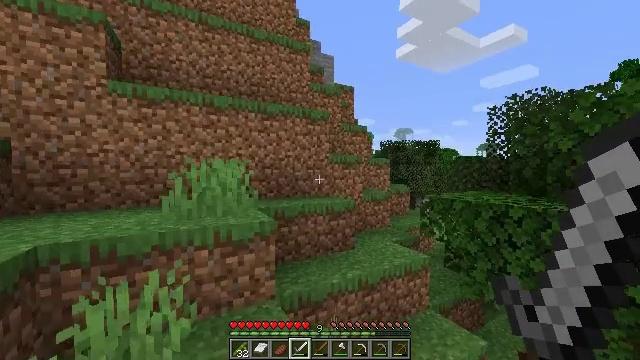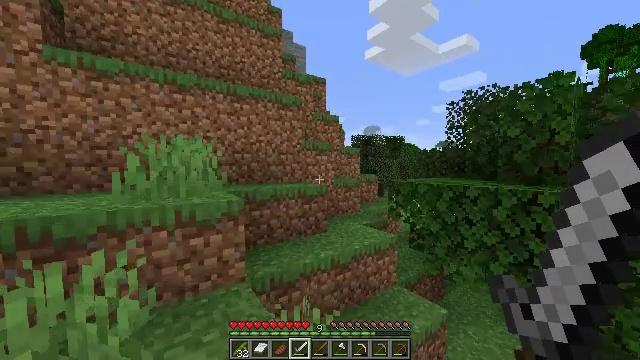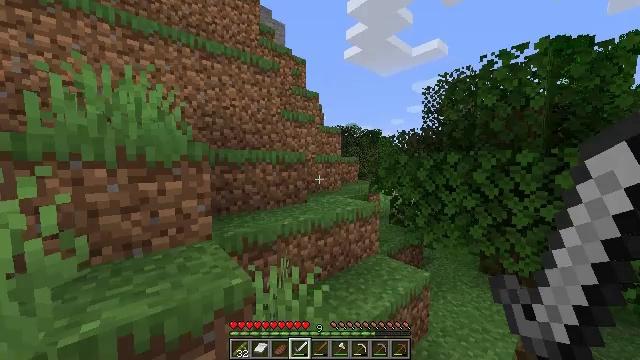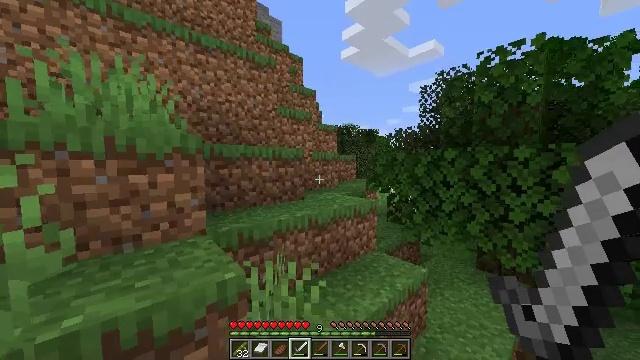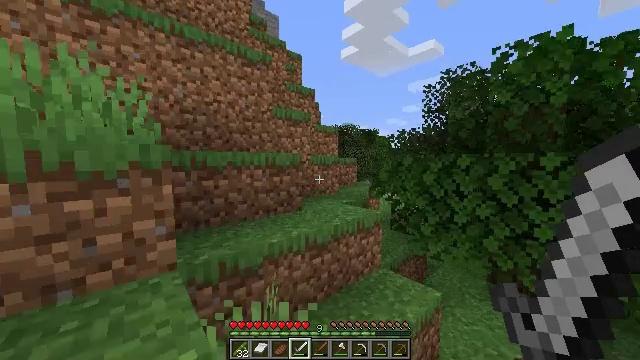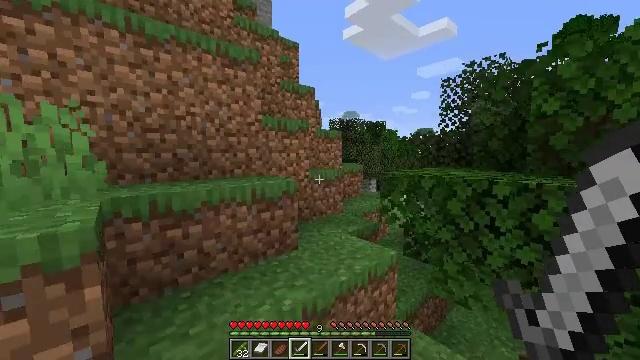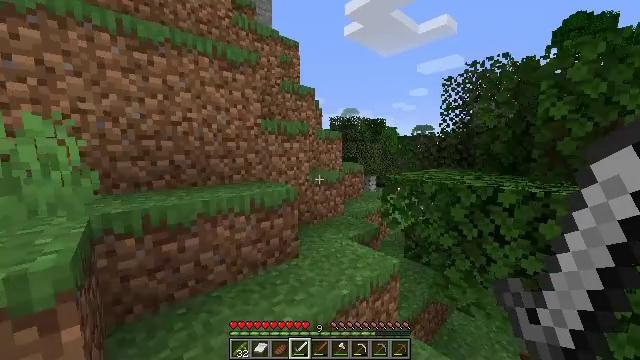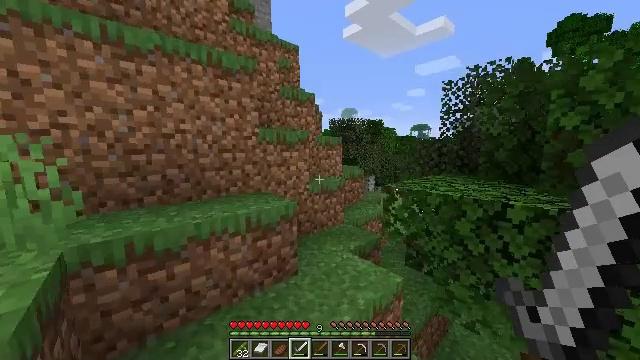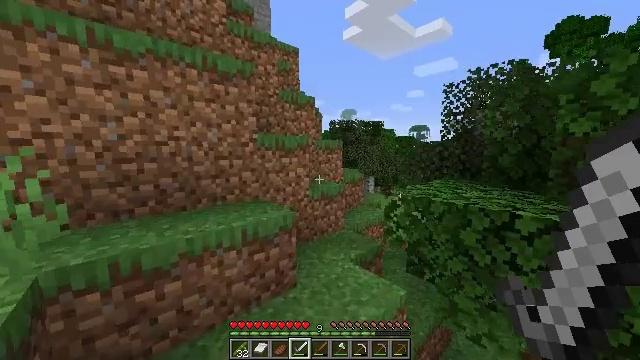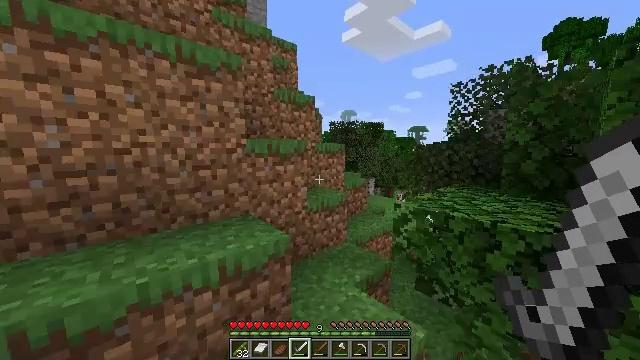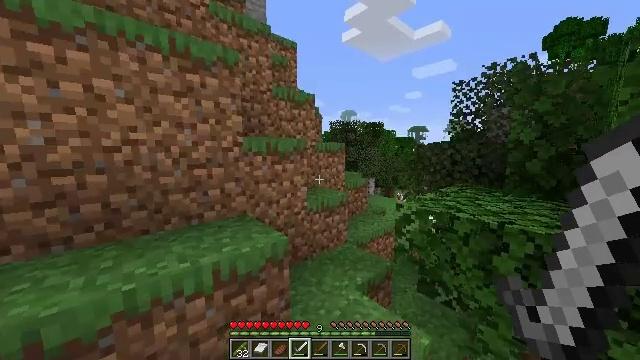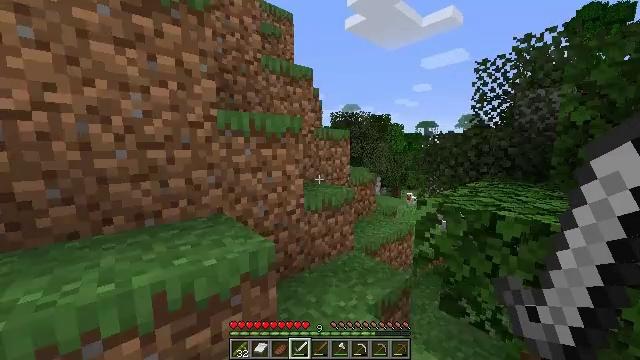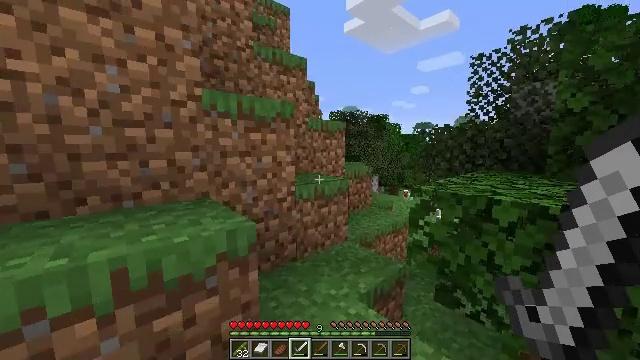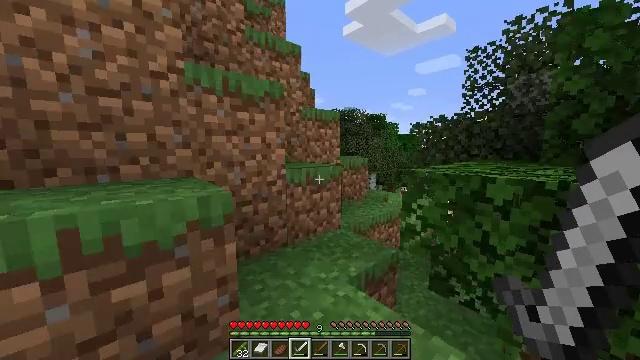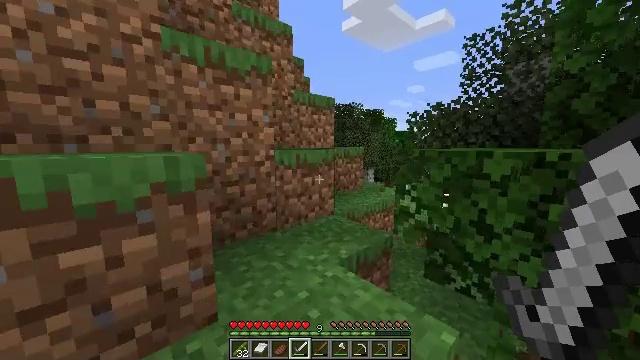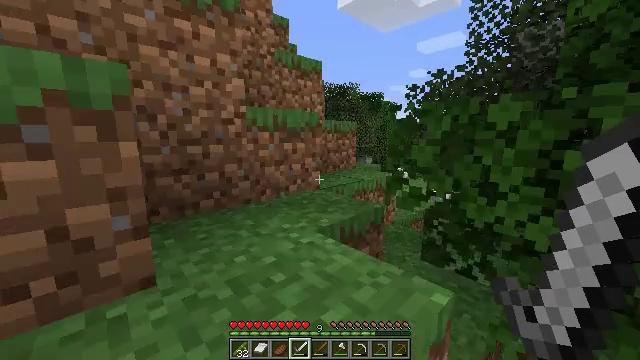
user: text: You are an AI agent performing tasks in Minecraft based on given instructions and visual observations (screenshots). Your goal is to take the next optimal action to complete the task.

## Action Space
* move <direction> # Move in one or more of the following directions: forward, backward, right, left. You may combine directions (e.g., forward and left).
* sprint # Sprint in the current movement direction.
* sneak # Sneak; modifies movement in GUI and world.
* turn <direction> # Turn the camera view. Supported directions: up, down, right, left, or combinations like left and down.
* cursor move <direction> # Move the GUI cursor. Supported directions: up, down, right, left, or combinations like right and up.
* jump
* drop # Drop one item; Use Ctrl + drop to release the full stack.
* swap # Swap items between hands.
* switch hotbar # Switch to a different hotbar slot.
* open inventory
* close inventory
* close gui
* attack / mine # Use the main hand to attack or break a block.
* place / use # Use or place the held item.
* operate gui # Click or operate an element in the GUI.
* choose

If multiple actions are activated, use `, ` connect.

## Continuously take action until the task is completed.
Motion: motion action
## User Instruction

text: Break the sweet berry bush to collect berries.
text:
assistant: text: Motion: move forward, turn right and down, jump
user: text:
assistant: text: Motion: move forward, sprint, turn right, jump
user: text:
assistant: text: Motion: move forward, sprint, jump
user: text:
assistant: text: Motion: move forward, sprint, jump
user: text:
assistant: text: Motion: move forward, turn down, jump
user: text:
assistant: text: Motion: move forward, turn down, jump
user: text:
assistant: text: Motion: move forward, jump
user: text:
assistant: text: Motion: move forward, jump
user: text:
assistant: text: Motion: move forward, jump
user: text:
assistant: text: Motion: move forward, jump
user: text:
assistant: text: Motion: move forward, jump
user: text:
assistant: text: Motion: move forward, jump
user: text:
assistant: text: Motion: move forward, jump
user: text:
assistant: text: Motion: move forward, sprint, jump
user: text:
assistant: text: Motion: move forward, sprint, turn right and down, jump
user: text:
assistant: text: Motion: move forward, sprint, jump
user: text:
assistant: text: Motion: move forward, sprint, jump
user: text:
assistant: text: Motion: move forward, jump
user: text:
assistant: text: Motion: move forward, jump
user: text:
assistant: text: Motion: move forward, jump
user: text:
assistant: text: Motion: move forward, jump
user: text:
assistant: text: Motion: move forward, jump
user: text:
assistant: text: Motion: move forward, jump
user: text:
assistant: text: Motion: move forward, sprint, jump
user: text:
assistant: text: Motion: move forward, sprint, jump
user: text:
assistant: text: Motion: move forward, sprint, jump
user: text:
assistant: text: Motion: move forward, sprint, jump
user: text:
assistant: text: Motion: move forward, jump
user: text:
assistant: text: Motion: move forward, jump
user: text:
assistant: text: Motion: move forward, jump